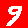
Digit: 9